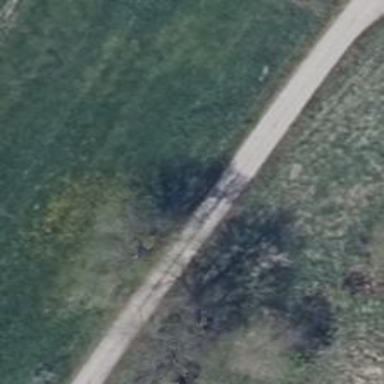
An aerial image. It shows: Service road with ground surface. The track type is grade 3.